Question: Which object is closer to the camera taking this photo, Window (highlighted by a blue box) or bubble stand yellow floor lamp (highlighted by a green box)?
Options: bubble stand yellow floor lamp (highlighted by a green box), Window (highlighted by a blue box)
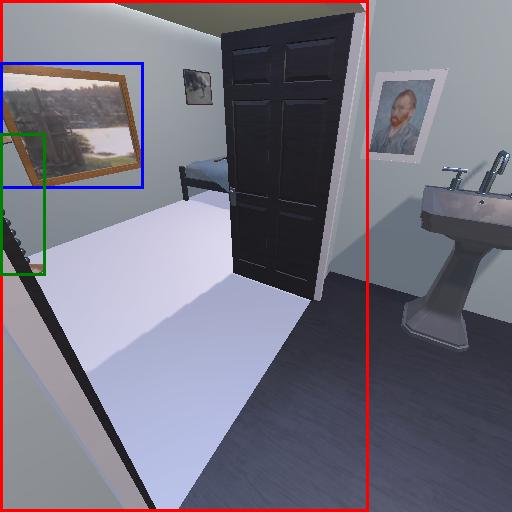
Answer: bubble stand yellow floor lamp (highlighted by a green box)